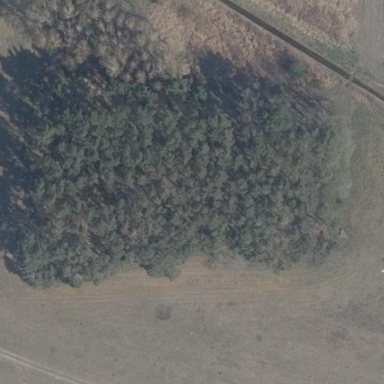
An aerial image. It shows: Forest area.